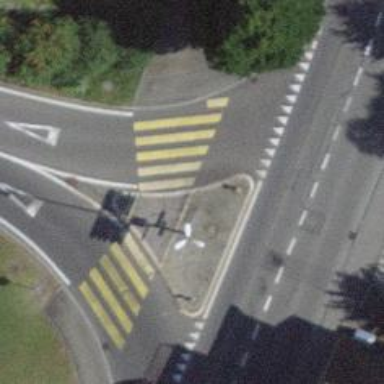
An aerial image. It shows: Kerb barrier.